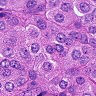
Metastatic tissue present: yes